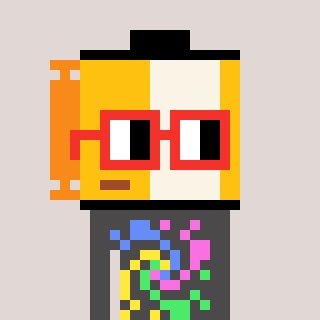
a pixel art character with square red glasses, a film roll-shaped head and a grayscale-colored body on a warm background